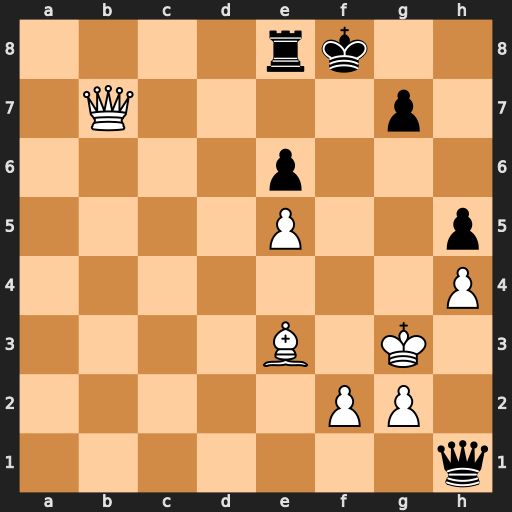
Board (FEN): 4rk2/1Q4p1/4p3/4P2p/7P/4B1K1/5PP1/7q
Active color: w
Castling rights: -
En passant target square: -
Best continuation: Qd7 Ra8 Qxe6